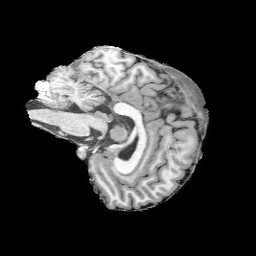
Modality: UNIT1
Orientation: sagittal